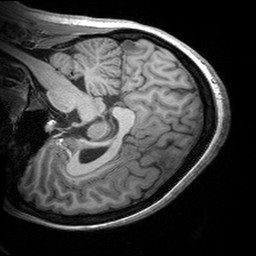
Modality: T1w
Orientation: sagittal
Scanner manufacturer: siemens
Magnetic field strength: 3 T
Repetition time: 2.53 s
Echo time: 0.00299 s